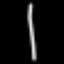
Label: line